Question: I am creating a matrix of JRadioButtons (see image below). What I want to do is allow only one selection per row and column. Is there any way I can possibly assigned two button groups to a single button? Or is there any other suggestions how I may do this?
Description: I want the user to select one value from Highest, Normal, Least and Not Available option for Morning, Afternoon and Evening. However, I also want them to limit them to picking only one option from Morning, Afternoon and Evening for Highest, Normal, Least and Not available. So, basically, only one option needs to be selected for each row and only one option for each column, and yes, they can be the same option for the row and column.

Ideas? Suggestions?
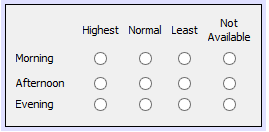
Answer: You cannot use more than one ButtonGroup for a single JRadioButton. To solve the problem, just check for errors at click button, then display the proper error message if any error encountered.
Another smart idea is hiding per click. Handle click event for each one, so that when a radio button is selected its row and column are hidden 'setVisible(false)' (or at least disabled 'setEnabled(false)').